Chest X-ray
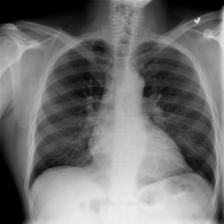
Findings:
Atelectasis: negative
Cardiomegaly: positive
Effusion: negative
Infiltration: negative
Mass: negative
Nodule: negative
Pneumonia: negative
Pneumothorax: negative
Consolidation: negative
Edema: negative
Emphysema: negative
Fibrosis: negative
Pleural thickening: negative
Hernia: negative